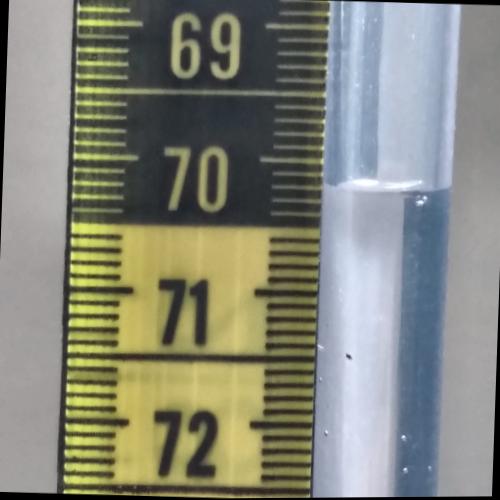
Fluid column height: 70.2 cm